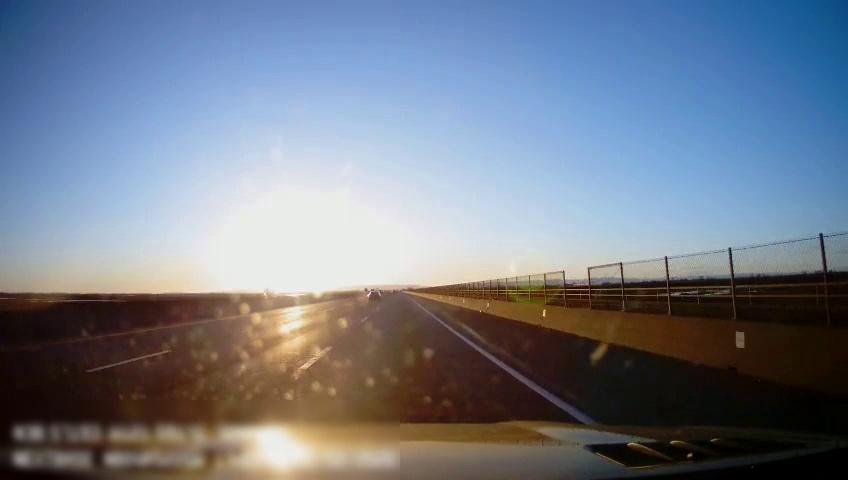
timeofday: Day
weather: Sunny
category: Drivable Space
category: Vehicles | Car
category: Lanes | Alternate Lane
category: Lanes | Current Lane
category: Lanes | Current Lane
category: Lanes | Alternate Lane